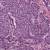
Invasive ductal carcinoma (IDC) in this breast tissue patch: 1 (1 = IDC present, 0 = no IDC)